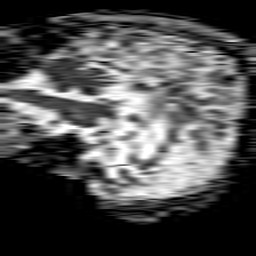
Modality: ADC
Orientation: sagittal
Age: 74
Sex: female
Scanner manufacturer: philips
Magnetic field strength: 1.5 T
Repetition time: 4.6 s
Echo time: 0.08631 s